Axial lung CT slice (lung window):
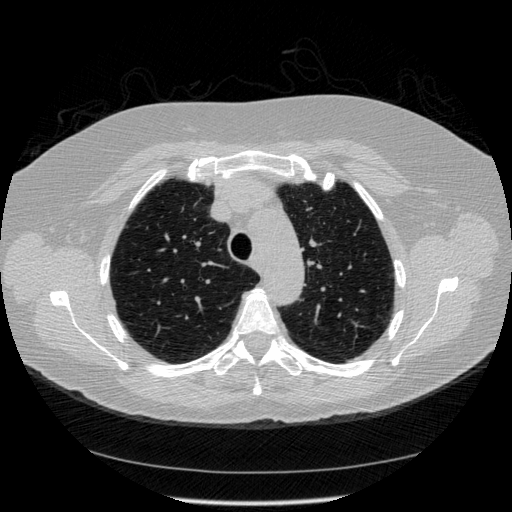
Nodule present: no